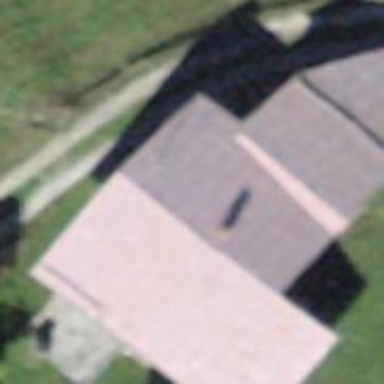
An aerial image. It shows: Simple house.